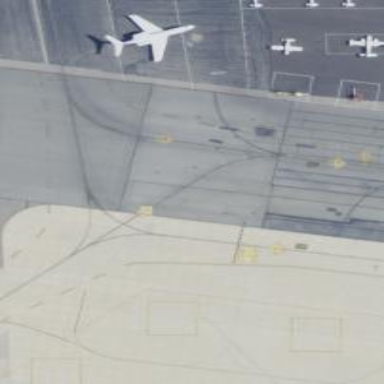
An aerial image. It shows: View of taxiway at the airport.